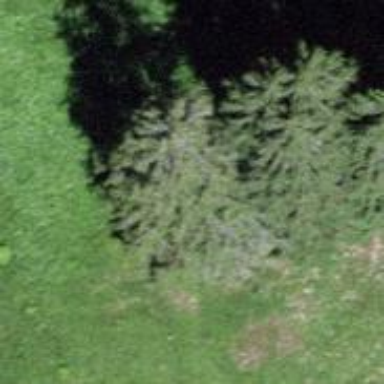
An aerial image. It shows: Forest area.